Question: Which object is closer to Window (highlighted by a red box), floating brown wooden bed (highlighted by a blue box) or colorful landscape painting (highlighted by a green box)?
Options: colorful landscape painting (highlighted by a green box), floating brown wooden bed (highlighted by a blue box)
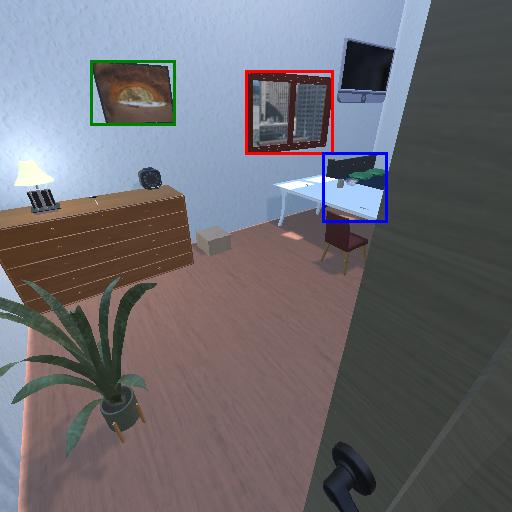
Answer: colorful landscape painting (highlighted by a green box)